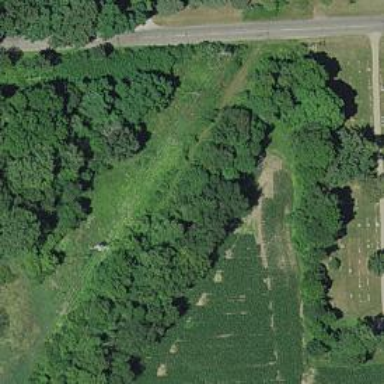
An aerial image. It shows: Abandoned railway.